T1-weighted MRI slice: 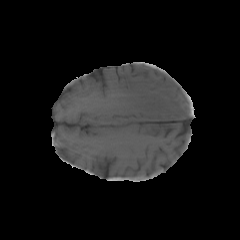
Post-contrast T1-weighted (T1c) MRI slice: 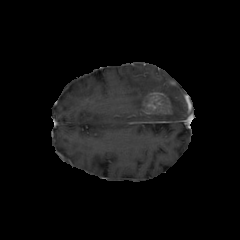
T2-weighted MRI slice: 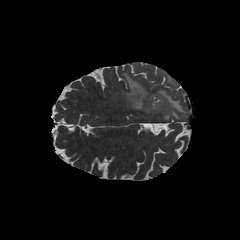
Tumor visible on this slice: yes